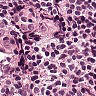
Metastatic tissue present: no